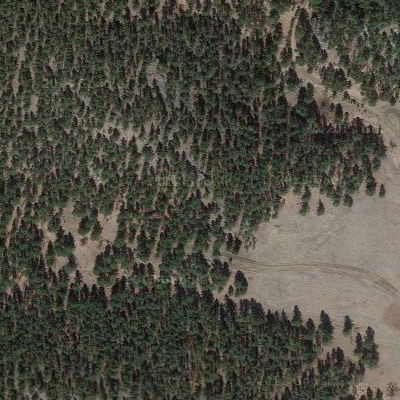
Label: Forest